Question: I'm trying to 'viridis' in ggplot2. The default 'ggplot' colour scale works fine for dates. But I'm having trouble mapping them to the 'viridis' scale, getting an error regarding 'origin' not being supplied to 'as.Date.numeric()' (similar error when trying to use 'ggplot2::scale_color_gradient()'). See reprex below.
Any advice on the most efficient way to sort this?
'''
### data
df <- structure(list(height = c(182.87, 179.12, 169.15, 175.66, 164.47,
158.27, 161.69, 165.84, 181.32, 167.37, 160.06, 166.48, 175.39,
164.7, 163.79, 181.13, 169.24, 176.22, 174.09, 180.11, 179.24,
161.92, 169.85, 160.57, 168.24, 177.75, 183.21, 167.75, 181.15,
181.56, 160.03, 165.62, 181.64, 159.67, 177.03, 163.35, 175.21,
160.8, 166.46, 157.95, 180.61, 159.52, 163.01, 165.8, 170.03,
157.16, 164.58, 163.47, 185.43, 165.34, 163.45, 163.97, 161.38,
160.09, 178.64, 159.78, 161.57, 161.83, 169.66, 166.84, 159.32,
170.51, 161.84, 171.41, 166.75, 166.19, 169.16, 157.01, 167.51,
160.47, 162.33, 175.67, 174.25, 158.94, 172.72, 159.23, 176.54,
184.34, 163.94, 160.09, 162.32, 162.59, 171.94, 158.07, 158.35,
162.18, 159.38, 171.45, 163.17, 183.1, 177.14, 171.08, 159.33,
185.43, 162.65, 159.44, 164.11, 159.13, 160.58, 164.88), weight = c(76.57,
80.43, 75.48, 94.54, 71.78, 69.9, 68.85, 70.44, 76.9, 79.06,
72.37, 67.34, 92.22, 75.69, 65.76, 72.33, 73.3, 97.67, 72.2,
75.72, 75.54, 69.92, 90.63, 63.54, 69.57, 74.84, 83.36, 82.06,
83.93, 79.54, 64.3, 76.72, 96.91, 71.88, 74.04, 70.46, 83.65,
64.77, 76.83, 67.41, 83.59, 67.99, 65.19, 71.77, 66.68, 69.64,
72.99, 72.89, 87.23, 70.84, 67.67, 66.71, 73.55, 65.93, 97.05,
68.31, 67.92, 66.03, 77.3, 88.25, 64.92, 84.35, 69.97, 81.7,
79.06, 67.46, 90.08, 66.56, 84.15, 68.2, 66.47, 88.82, 80.93,
65.14, 67.62, 69.96, 90.76, 90.41, 71.47, 68.94, 72.72, 69.76,
82.11, 69.8, 69.72, 67.81, 70.37, 84.29, 64.47, 82.47, 88.7,
72.51, 70.68, 73.63, 73.99, 66.21, 70.66, 66.96, 71.49, 68.07
), birth = structure(c(766, 896, 920, 959, 1258, 1277, 815, 1226,
729, 1295, 854, 682, 811, 690, 741, 1056, 690, 1199, 1133, 1233,
806, 1097, 838, 1278, 773, 1059, 1373, 1038, 1387, 859, 1343,
926, 1074, 1366, 784, 1207, 1222, 1150, 965, 862, 819, 1072,
1238, 1320, 976, 1296, 760, 833, 1295, 767, 1030, 727, 774, 1126,
1113, 849, 1285, 928, 1247, 799, 1130, 1049, 829, 1318, 790,
1067, 1013, 831, 936, 841, 781, 1378, 801, 1247, 770, 1372, 1129,
892, 1172, 720, 982, 884, 1380, 871, 889, 820, 1374, 791, 1271,
1033, 698, 1185, 1273, 1257, 952, 1048, 904, 906, 1051, 684), class = "Date")), class = "data.frame", .Names = c("height",
"weight", "birth"), row.names = c(NA, -100L))
### libraries
library(ggplot2)
library(viridis)
#> Loading required package: viridisLite
### plot default colour scale
ggplot(data=df, aes(x = height, y = weight, colour = birth)) +
geom_point(size=4)
'''

'''
### plot with viridis colour scale
ggplot(data=df, aes(x = height, y = weight, colour = birth)) +
geom_point(size=4) +
scale_colour_viridis()
#> Error in as.Date.numeric(value): 'origin' must be supplied
'''
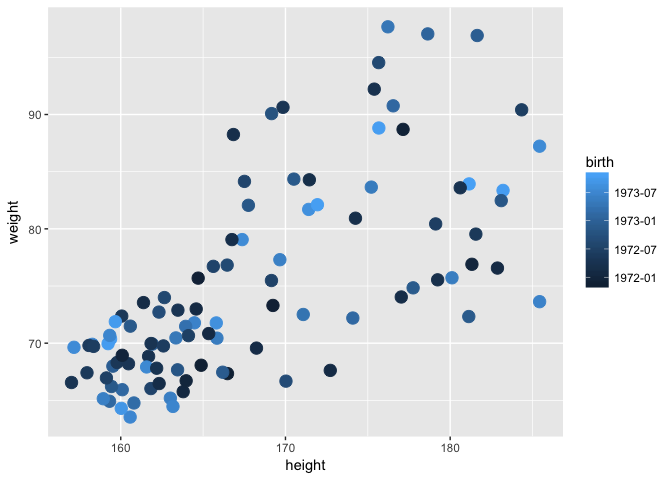
Answer: An alternative that doesn't require any extra variables is to set 'trans = "date"'.
'''
ggplot(df, aes(x = height, y = weight, colour = birth)) +
geom_point(size = 4) +
scale_colour_viridis_c(trans = "date")
'''
<URL>